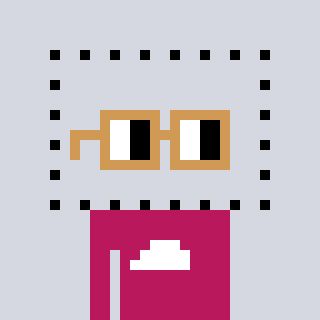
a pixel art character with square brown glasses, a void-shaped head and a darkpink-colored body on a cool background